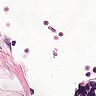
Metastatic tissue present: no